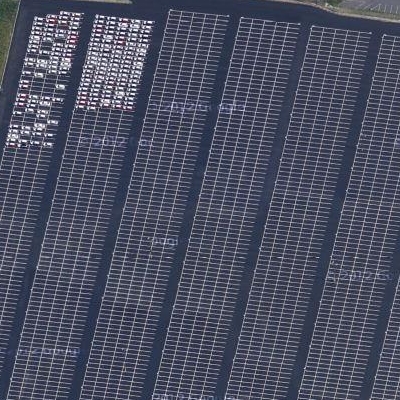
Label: gParking